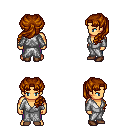
a pixel art fantasy rpg character, male body template, human, tanned skin, white robe, magenta pants, brunette princess hairstyle, brown shoes, four views (front, back, left, right), 2x2 character sprite sheet, small pixel art, hard edges, no anti-aliasing